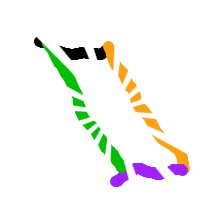
Shape: parallelogram